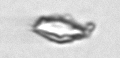
Label: detritus_transparent